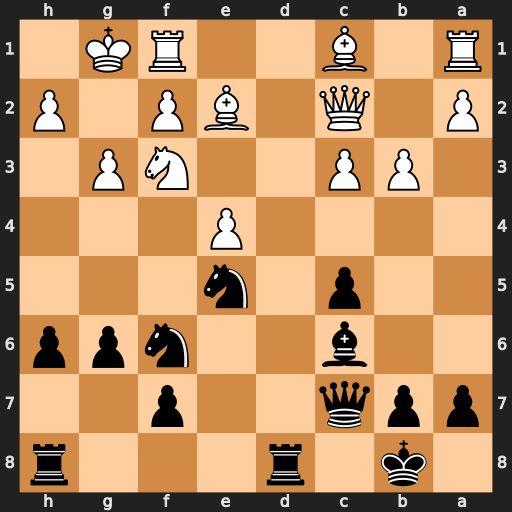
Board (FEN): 1k1r3r/ppq2p2/2b2npp/2p1n3/4P3/1PP2NP1/P1Q1BP1P/R1B2RK1
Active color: b
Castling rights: -
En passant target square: -
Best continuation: Bxe4 Qxe4 Nxe4